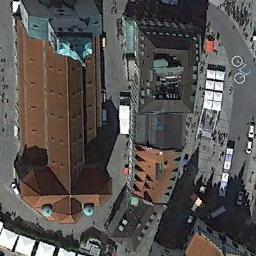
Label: church